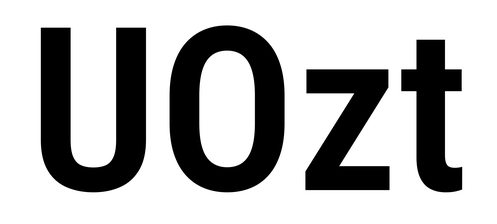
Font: Roboto_Condensed_SemiBold